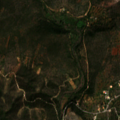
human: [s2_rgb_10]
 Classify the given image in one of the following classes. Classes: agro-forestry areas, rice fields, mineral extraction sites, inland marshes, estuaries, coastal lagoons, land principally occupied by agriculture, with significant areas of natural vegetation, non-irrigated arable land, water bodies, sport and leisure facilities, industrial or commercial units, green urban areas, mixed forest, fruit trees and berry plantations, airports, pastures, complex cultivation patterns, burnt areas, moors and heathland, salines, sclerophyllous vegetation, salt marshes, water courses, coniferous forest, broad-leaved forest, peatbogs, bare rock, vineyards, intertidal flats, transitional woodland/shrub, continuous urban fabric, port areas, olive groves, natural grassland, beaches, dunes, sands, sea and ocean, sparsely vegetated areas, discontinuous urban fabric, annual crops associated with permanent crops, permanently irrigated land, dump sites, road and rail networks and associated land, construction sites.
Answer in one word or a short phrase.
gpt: construction sites, olive groves, annual crops associated with permanent crops, complex cultivation patterns, broad-leaved forest, sclerophyllous vegetation, transitional woodland/shrub